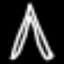
Label: The Eiffel Tower